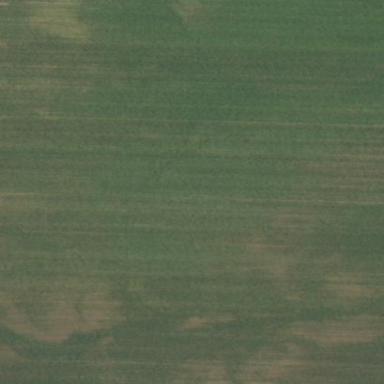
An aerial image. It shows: Farmland with fields for crop cultivation.